Question: Previous 'update()' method was throwing 'different object with the same identifier value was already associated with the session' so I changed dao to <URL>. Now it gives 'org.springframework.dao.DataIntegrityViolationException: could not execute statement; SQL [n/a]; constraint [null]; nested exception is org.hibernate.exception.ConstraintViolationException: could not execute statement'
'''
public void updateTeam(Team team) {
Team teamToUpdate = getTeam(team.getId());
teamToUpdate.setName(team.getName());
teamToUpdate.setRating(team.getRating());
Set<TeamMember> teamMember = team.getTeamMembers();
teamToUpdate.setTeamMembers(teamMember);
getCurrentSession().merge(teamToUpdate);
}
'''
'''
@Entity
@Table(name="teams")
public class Team {
private Integer id;
private String name;
private Integer rating;
private Set<TeamMember> teamMembers;
// ...
@ManyToMany(fetch = FetchType.EAGER, cascade = CascadeType.ALL)
@JoinTable(name = "team_member", joinColumns =
@JoinColumn(name = "FK_Team_id", referencedColumnName= "id"),
inverseJoinColumns = @JoinColumn(name = "FK_Member_id", referencedColumnName = "id")
)
public Set<TeamMember> getTeamMembers() {
return teamMembers;
}
public void setTeamMembers(Set<TeamMember> teamMembers) {
this.teamMembers = teamMembers;
}
}
'''
'Team' mas ManyToMany relationship with Team members. On SQL level it's done using tables: 'teams', 'member', 'team_member'.
What constraints are violated? How to fix it?
'''
CREATE TABLE 'member' (
'id' int(11) NOT NULL AUTO_INCREMENT,
'name' varchar(45) NOT NULL,
PRIMARY KEY ('id')
) ENGINE=InnoDB DEFAULT CHARSET=utf8;
CREATE TABLE 'teams' (
'id' int(11) NOT NULL AUTO_INCREMENT,
'name' varchar(45) NOT NULL,
'rating' int(11) NOT NULL,
'FK_Organization_id' int(11) NOT NULL,
PRIMARY KEY ('id'),
KEY 'FK_Organization_id' ('FK_Organization_id'),
CONSTRAINT 'FK_Organization_id' FOREIGN KEY ('FK_Organization_id') REFERENCES 'organization' ('id') ON DELETE NO ACTION ON UPDATE NO ACTION
) ENGINE=InnoDB DEFAULT CHARSET=utf8;
CREATE TABLE 'team_member' (
'id' int(11) NOT NULL AUTO_INCREMENT,
'FK_Member_id' int(11) NOT NULL,
'FK_Team_id' int(11) NOT NULL,
PRIMARY KEY ('id'),
CONSTRAINT 'FK_Member_id' FOREIGN KEY ('id') REFERENCES 'member' ('id') ON DELETE NO ACTION ON UPDATE NO ACTION,
CONSTRAINT 'FK_Team_id' FOREIGN KEY ('id') REFERENCES 'teams' ('id') ON DELETE NO ACTION ON UPDATE NO ACTION
) ENGINE=InnoDB DEFAULT CHARSET=utf8;
'''
> ERROR o.h.e.jdbc.spi.SqlExceptionHelper - Cannot add or update a child
row: a foreign key constraint fails ('db'.'team_member',
CONSTRAINT 'FK_Member_id' FOREIGN KEY ('id') REFERENCES 'member'
('id') ON DELETE NO ACTION ON UPDATE NO ACTION)

'''
public Team getTeam(int id) {
Team team = (Team) getCurrentSession().get(Team.class, id);
return team;
}
'''
P6Spy helped to discover error query:
'''
insert into team_member (FK_Team_id, FK_Member_id) values (2, 2);
'''
returning:
'''
[SQL] insert into team_member (FK_Team_id, FK_Member_id) values (2, 2);
[Err] 1452 - Cannot add or update a child row: a foreign key constraint fails ('db'.'team_member', CONSTRAINT 'FK_Member_id' FOREIGN KEY ('id') REFERENCES 'member' ('id') ON DELETE NO ACTION ON UPDATE NO ACTION)
'''
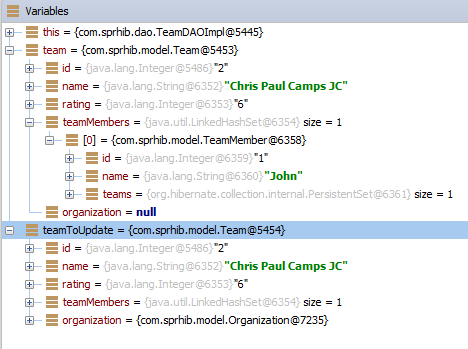
Answer: Problem was in definition in 'team_member' table. Instead of:
'''
CONSTRAINT 'FK_Member_id' FOREIGN KEY ('id') REFERENCES 'member' ('id') ON DELETE NO ACTION ON UPDATE NO ACTION,
CONSTRAINT 'FK_Team_id' FOREIGN KEY ('id') REFERENCES 'teams' ('id') ON DELETE NO ACTION ON UPDATE NO ACTION
'''
It has to be
'''
CONSTRAINT 'FK_Member_id' FOREIGN KEY ('FK_Member_id') REFERENCES 'member' ('id') ON DELETE NO ACTION ON UPDATE NO ACTION,
CONSTRAINT 'FK_Team_id' FOREIGN KEY ('FK_Team_id') REFERENCES 'teams' ('id') ON DELETE NO ACTION ON UPDATE NO ACTION
'''